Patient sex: F
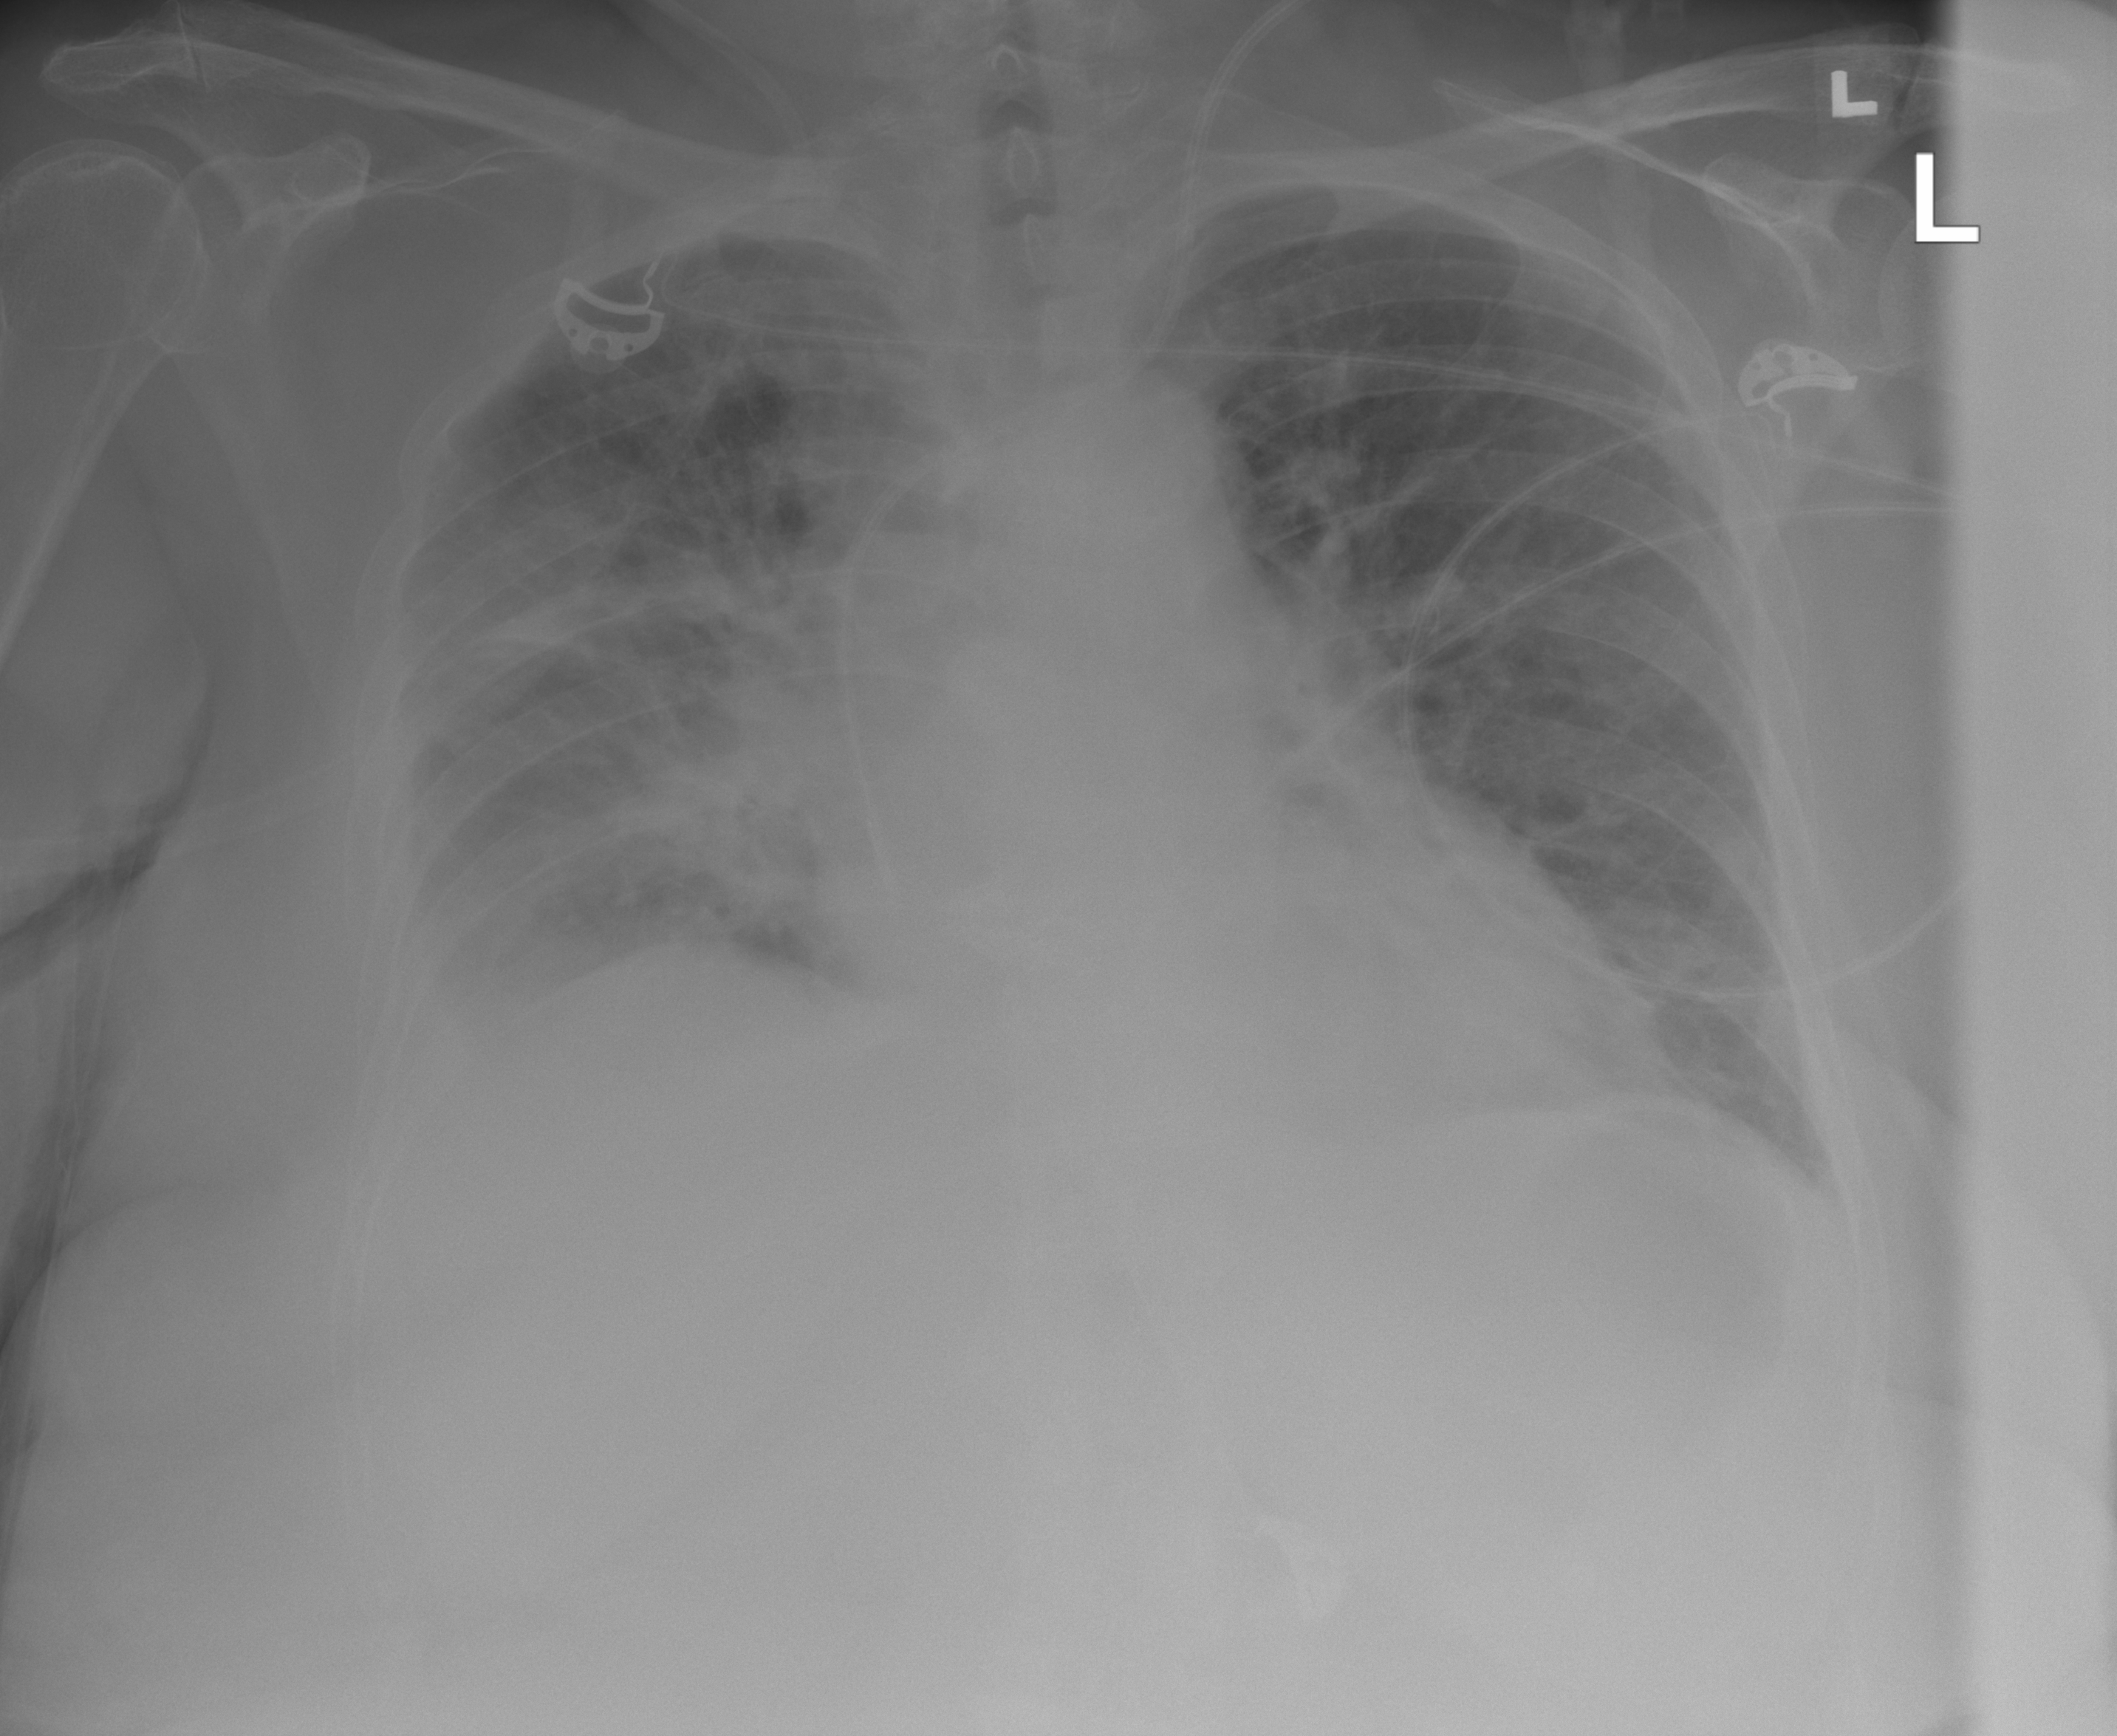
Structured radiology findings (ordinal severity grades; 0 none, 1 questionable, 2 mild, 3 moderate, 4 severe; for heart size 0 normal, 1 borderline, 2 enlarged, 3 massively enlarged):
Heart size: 0
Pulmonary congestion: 2
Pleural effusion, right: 0
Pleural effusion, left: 0
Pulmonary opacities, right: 2
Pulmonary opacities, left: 0
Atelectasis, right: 2
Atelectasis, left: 0